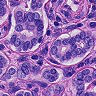
Metastatic tissue present: yes